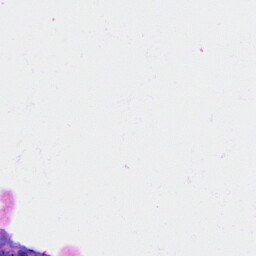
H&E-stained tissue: Ovarian